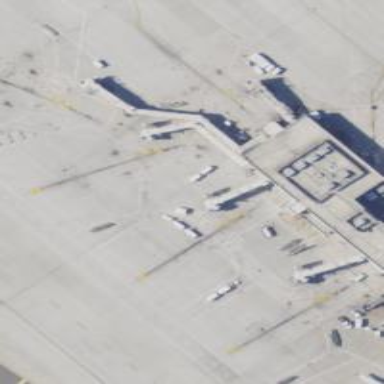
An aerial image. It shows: Jet bridge on bridge.